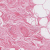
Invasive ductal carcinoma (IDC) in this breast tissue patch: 0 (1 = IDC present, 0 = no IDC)